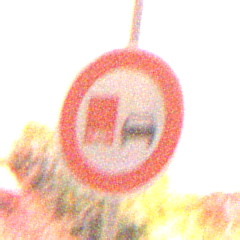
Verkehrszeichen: UeberholverbotKraftfahrzeuge
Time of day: Night
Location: Outdoor (Nature)
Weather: Clear
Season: NotSpecified
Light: Natural